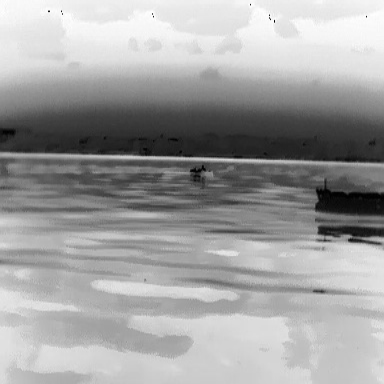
There is a warship in the infrared image.